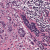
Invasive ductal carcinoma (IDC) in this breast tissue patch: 1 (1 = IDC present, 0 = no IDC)